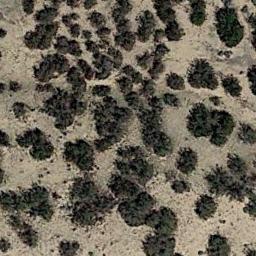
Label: chaparral